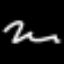
Label: squiggle